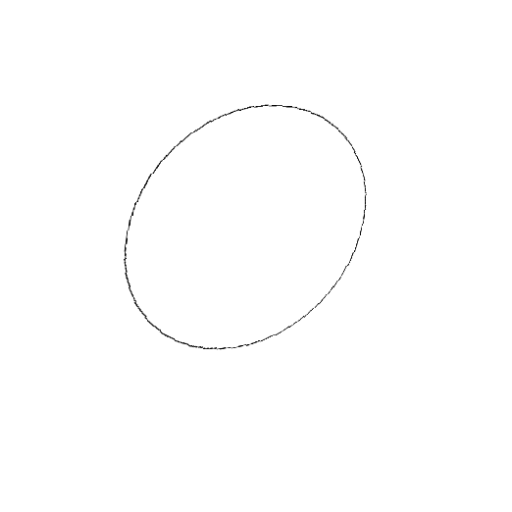
Crossing number: 0